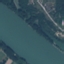
Land use / land cover: River